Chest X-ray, AP view. Patient: 54 years old, sex M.
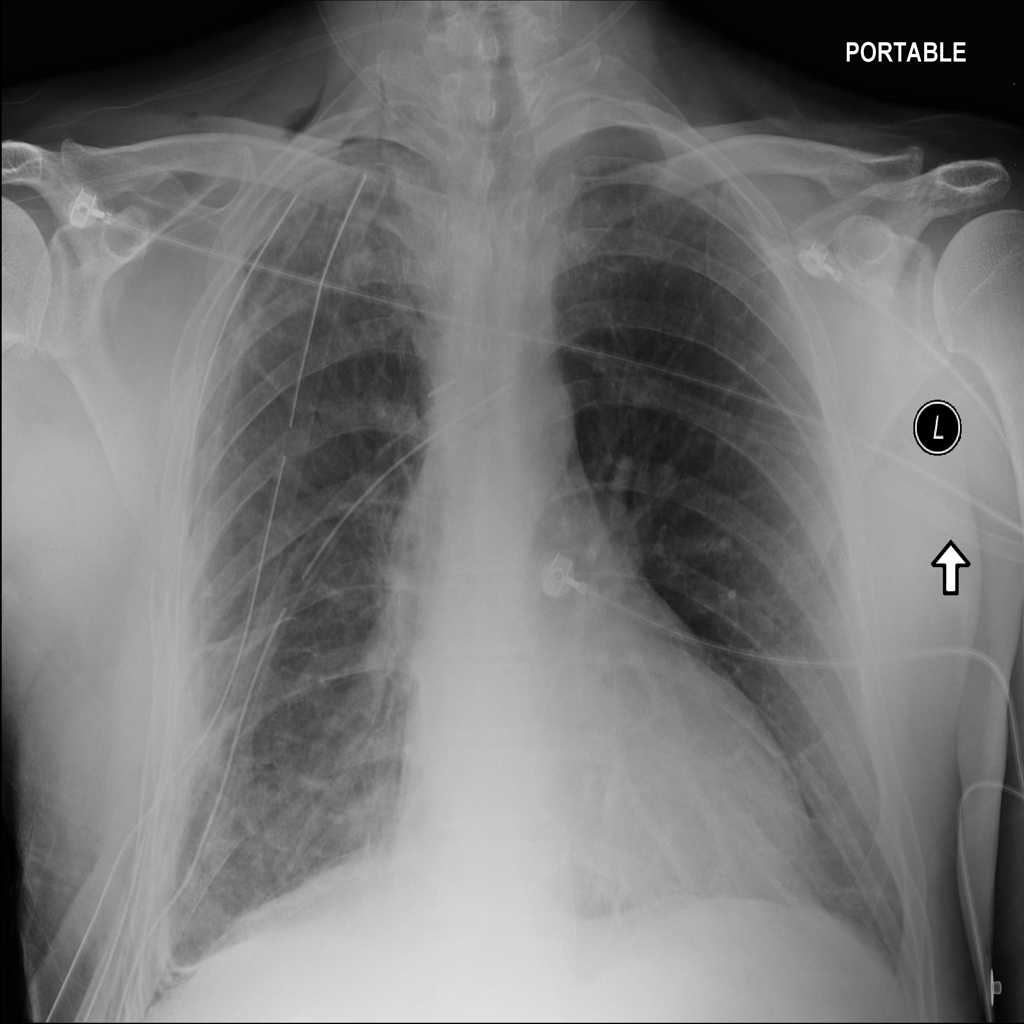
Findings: Emphysema, Pleural_Thickening, Pneumothorax